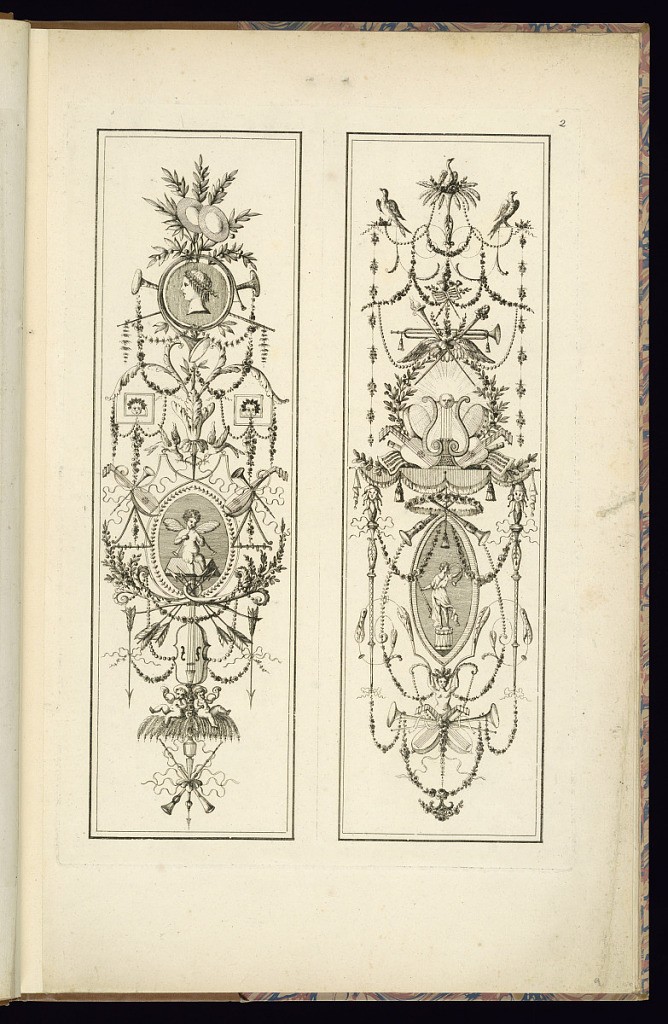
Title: Two Arabesque Panel Designs
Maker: Jean-Baptiste Fay, French, active 1765 – 1790s
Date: late 18th century
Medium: Etching and engraving on laid paper
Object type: Print
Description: Second plate from a series of ornament panel designs. Two vertical panels with arabesque and neoclassical motifs including roundels with profile portraits and mythological figures, trophies of musical instruments, horns, guitars, lyre, tambourines, trumpet, violin, triangles, mandolin, galoubet pipe, musical scores, putti, masks, terminal figures, wings, flowers, festoons of flowers and leaves, fleurons, acanthus leaves, rinceaux, birds, ribbons, tassels, and arrows. The plate is numbered.